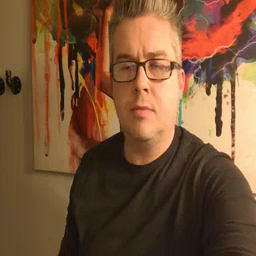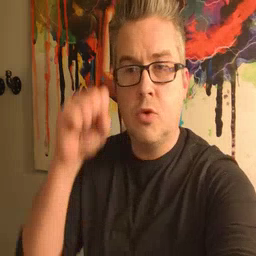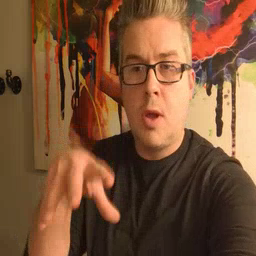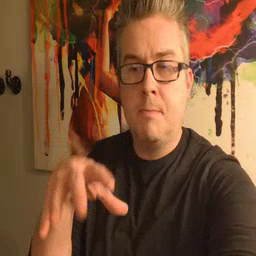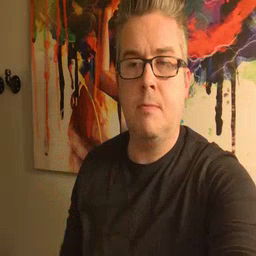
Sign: drop